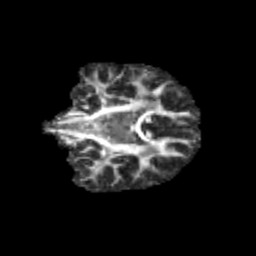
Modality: FA
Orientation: coronal
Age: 13
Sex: male
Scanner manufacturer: siemens
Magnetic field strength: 3 T
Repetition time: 3.8 s
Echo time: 0.07 s